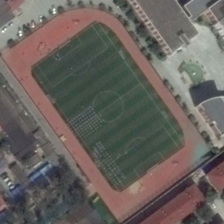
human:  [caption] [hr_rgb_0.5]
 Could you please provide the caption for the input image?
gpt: there are many residential areas near the playground .

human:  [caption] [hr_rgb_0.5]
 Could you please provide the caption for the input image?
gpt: there is a playground in front of the house with two red roofs .

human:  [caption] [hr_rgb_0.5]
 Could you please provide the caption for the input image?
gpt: there are many residential areas near the playground .

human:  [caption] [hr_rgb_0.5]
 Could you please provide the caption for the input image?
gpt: there is a playground in front of the house with two red roofs .

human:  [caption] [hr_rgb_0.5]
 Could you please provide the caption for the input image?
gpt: there is a playground in front of the house with two red roofs .